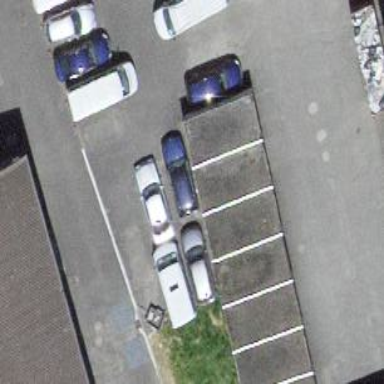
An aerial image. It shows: Garage building.